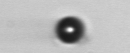
Label: bead